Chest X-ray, PA view. Patient: 47 years old, sex F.
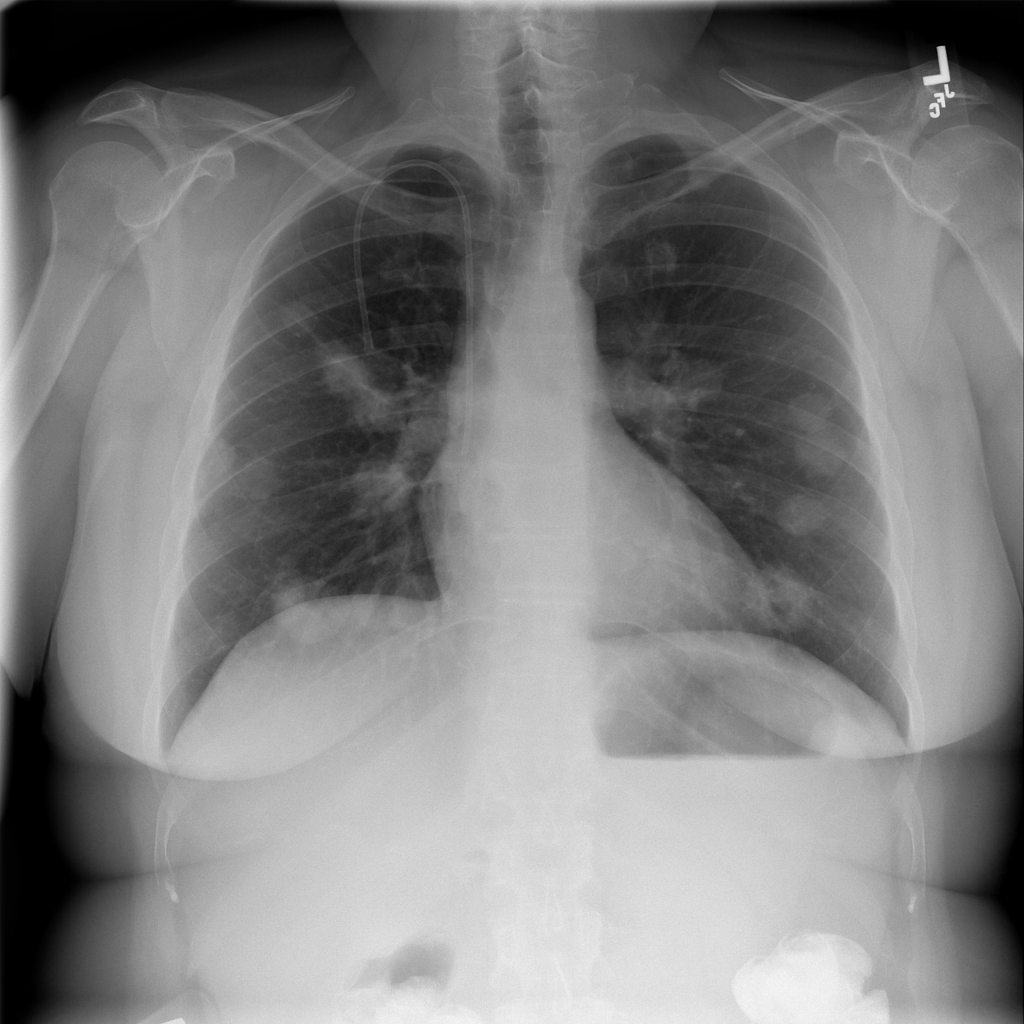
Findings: Nodule